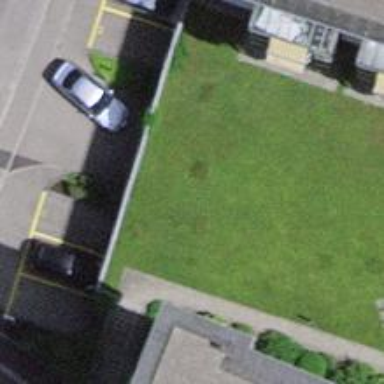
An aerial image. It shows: Parking entrance.